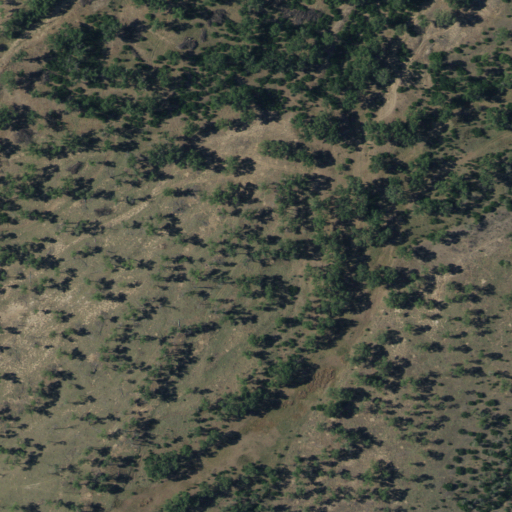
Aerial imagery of valley in New Mexico named Espanola Valley containing grassland, herbaceous wetlands, woody wetlands, and open water